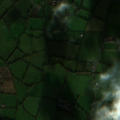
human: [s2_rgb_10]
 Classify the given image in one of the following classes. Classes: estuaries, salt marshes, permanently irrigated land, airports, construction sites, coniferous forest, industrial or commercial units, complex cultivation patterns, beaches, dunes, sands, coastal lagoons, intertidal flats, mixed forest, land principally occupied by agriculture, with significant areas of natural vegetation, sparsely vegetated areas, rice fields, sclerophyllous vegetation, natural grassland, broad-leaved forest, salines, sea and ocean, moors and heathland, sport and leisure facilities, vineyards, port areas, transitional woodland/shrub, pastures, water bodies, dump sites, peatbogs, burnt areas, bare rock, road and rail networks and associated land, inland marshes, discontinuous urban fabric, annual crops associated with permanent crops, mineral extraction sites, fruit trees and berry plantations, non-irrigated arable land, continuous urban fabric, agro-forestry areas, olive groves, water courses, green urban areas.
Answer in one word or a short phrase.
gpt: pastures